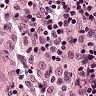
Metastatic tissue present: no